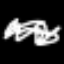
Label: squiggle